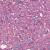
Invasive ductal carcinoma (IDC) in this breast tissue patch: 1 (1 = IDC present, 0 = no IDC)